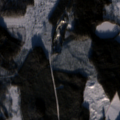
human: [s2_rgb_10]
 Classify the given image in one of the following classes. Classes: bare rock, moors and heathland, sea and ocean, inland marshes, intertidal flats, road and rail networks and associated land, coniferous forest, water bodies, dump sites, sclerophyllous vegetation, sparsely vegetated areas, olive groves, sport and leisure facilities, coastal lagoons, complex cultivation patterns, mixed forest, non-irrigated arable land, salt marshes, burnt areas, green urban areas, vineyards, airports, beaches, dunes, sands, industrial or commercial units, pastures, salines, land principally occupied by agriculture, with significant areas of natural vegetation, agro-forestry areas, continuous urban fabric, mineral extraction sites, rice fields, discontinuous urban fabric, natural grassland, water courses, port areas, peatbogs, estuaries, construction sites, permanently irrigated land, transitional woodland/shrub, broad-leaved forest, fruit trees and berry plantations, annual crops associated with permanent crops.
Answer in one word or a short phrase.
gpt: coniferous forest, mixed forest